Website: bh-photo
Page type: payment
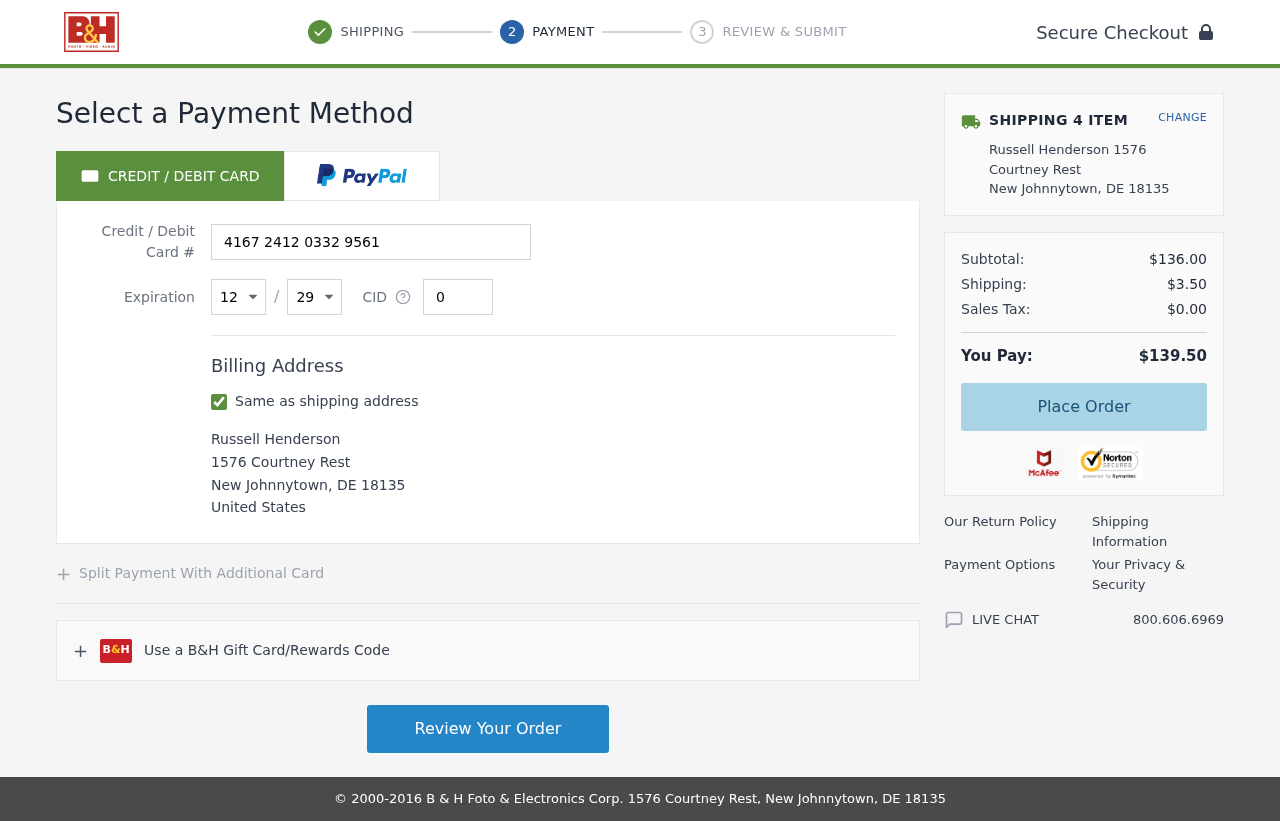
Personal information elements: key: PII_CARD_CVV
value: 067
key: PII_CARD_EXPIRY_MONTH
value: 12
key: PII_CARD_EXPIRY_YEAR
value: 29
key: PII_CARD_NUMBER
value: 4167 2412 0332 9561
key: PII_CITY
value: New Johnnytown
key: PII_COUNTRY
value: United States
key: PII_FULLNAME
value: Russell Henderson
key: PII_POSTCODE
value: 18135
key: PII_STATE_ABBR
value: DE
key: PII_STREET
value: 1576 Courtney Rest
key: PII_FULLNAME2
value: Russell Henderson
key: PII_CITY2
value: New Johnnytown
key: PII_STATE_ABBR2
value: DE
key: PII_POSTCODE_FULL
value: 18135
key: PII_POSTCODE_NUMERIC
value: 18135
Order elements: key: ORDER_NUM_ITEMS
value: SHIPPING 4 ITEM
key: ORDER_SUBTOTAL
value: $136.00
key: ORDER_SHIPPING_COST
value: $3.50
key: ORDER_TAX
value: $0.00
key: ORDER_TOTAL
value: $139.50